Question: I have a SQLite project in IOS for Ipad. the database contains one table with a lot of products. what I want to do is separate this products into categories. so that i can make a separate tableview for each category. So my question is, can I use one table view with different sections, but put this sections side by side horizontally? The application only work on landscape mode. I hope the question is clearly enough. Thank's.

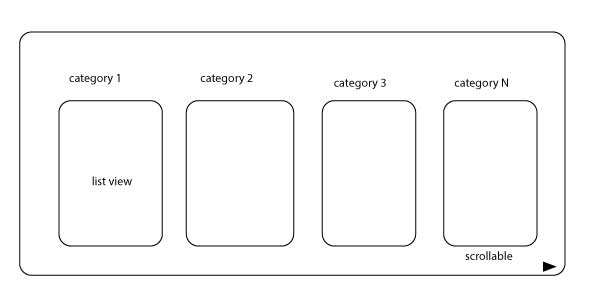
Answer: You can achieve this using a UICollection view (iOS6+ only, but there is an open source back-port <URL>, or you can roll your own using scroll views.
The collection view scrolls horizontally, and has a number of items matching the sections in your catalogue.
Each cell of the collection view contains a header and a table view, holding the detail from the appropriate section.
Use child view controllers to keep your code clean - the view for each cell should be managed by its own view controller, which doesn't need to know it is in a collection view cell.